Question: When I'm executing a Python script. The following screen is what shows the 'top' command:

Tell me if I'm wrong or not: The screen shows that the Python script execution is taking one entire Core (%CPU: 100%), and the rest cores are using for others executions (actually sleepting)?
I'm using a Macbook Pro 10.6 with Intel Core i5.
Thnks in advance
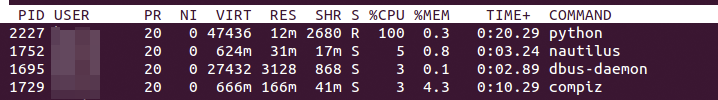
Answer: Your Python script is a single process and so can only use one core.
You have to specifically code it to use multiple cores using something like parallel python